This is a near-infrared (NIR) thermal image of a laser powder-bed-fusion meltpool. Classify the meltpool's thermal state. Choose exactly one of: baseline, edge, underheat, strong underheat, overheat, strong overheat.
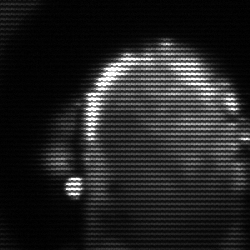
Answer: baseline